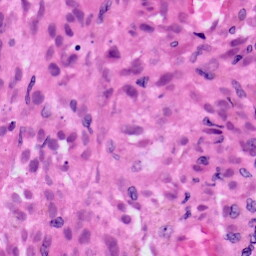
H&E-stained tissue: Skin